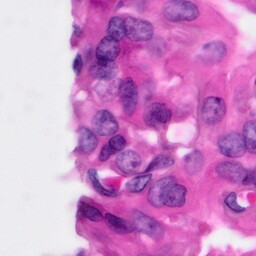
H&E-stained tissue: Pancreatic